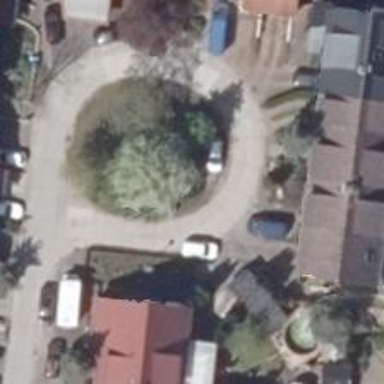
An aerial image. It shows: Residential road.